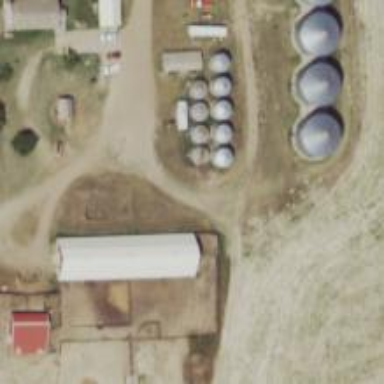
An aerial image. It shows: Silo.